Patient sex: M
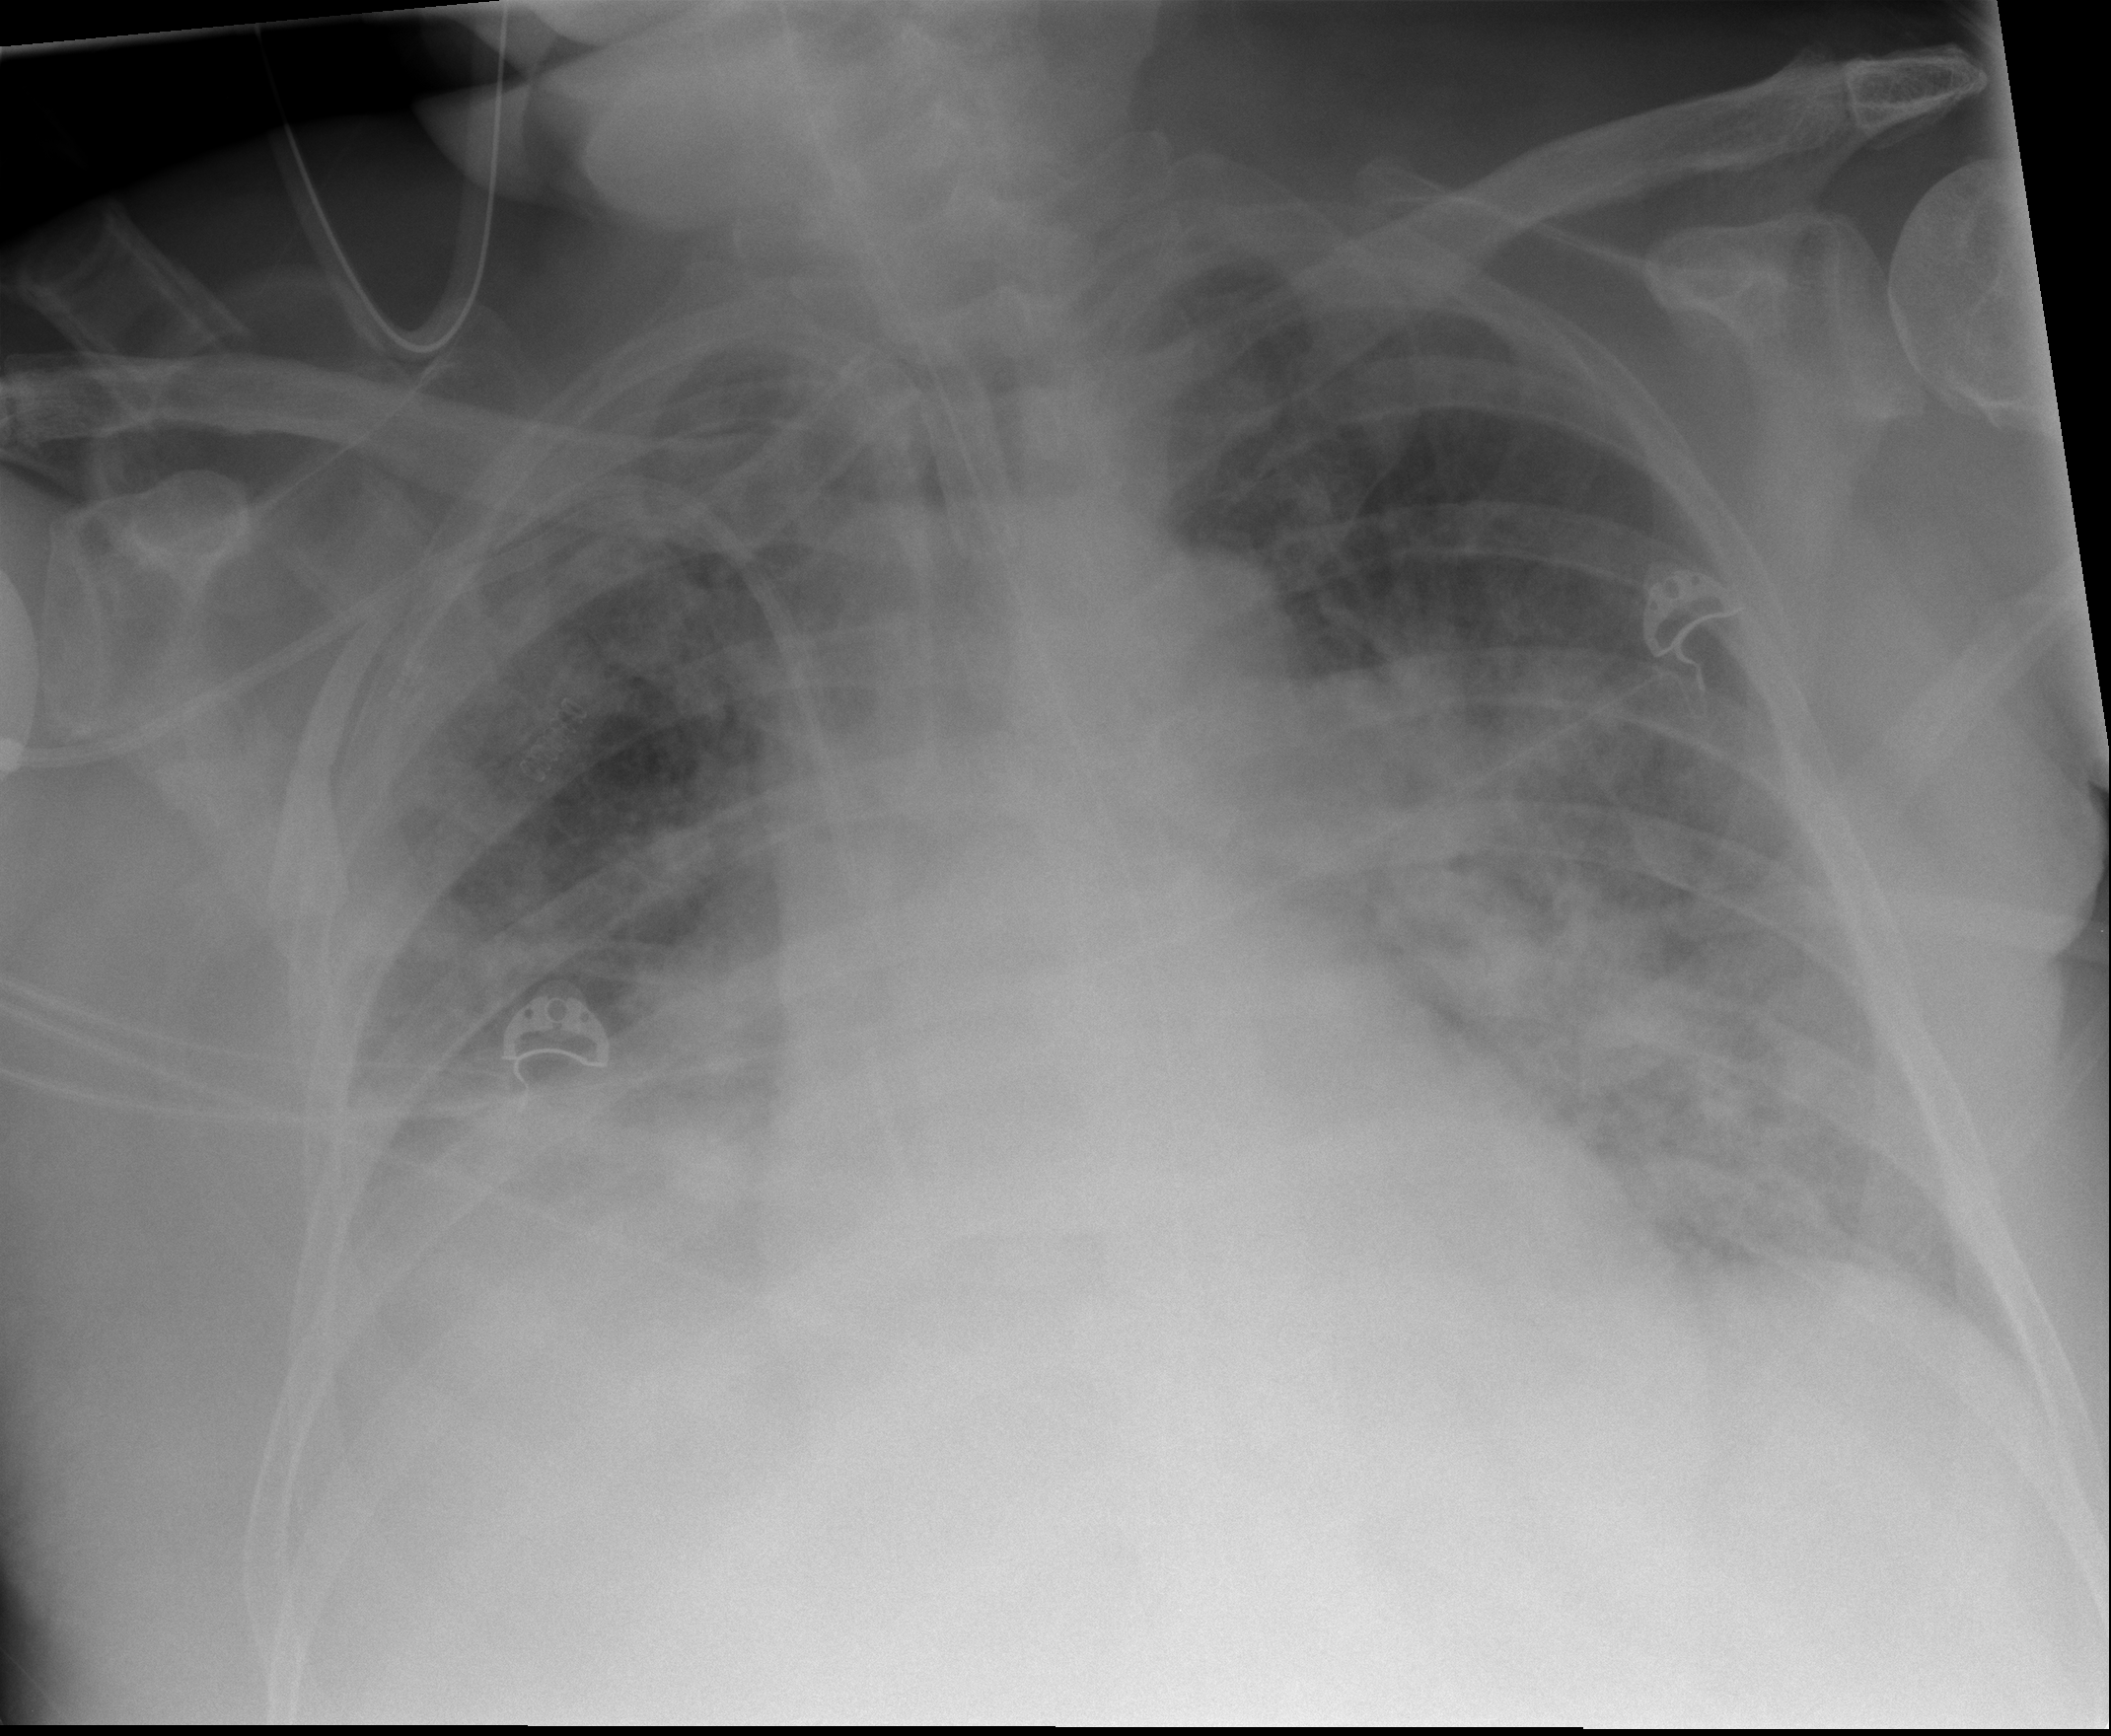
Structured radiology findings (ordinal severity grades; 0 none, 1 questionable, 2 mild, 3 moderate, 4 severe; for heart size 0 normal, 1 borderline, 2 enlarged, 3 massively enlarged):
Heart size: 2
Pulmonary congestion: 3
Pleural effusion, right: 2
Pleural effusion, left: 0
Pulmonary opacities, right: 3
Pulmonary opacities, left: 3
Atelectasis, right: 3
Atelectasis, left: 3